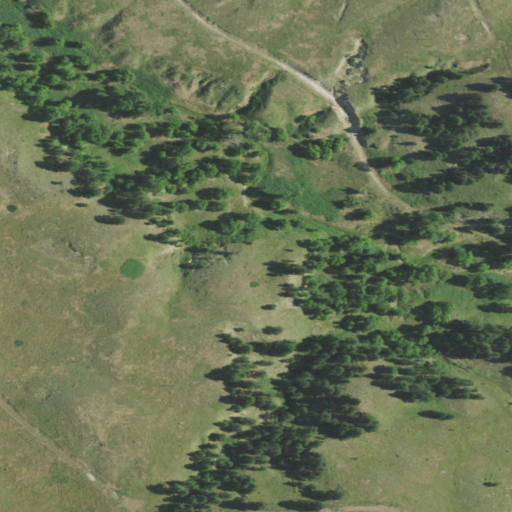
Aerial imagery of mountain in Nebraska named Crawford Hill containing grassland, shrub, and evergreen forest